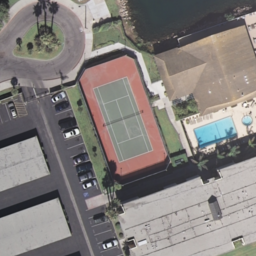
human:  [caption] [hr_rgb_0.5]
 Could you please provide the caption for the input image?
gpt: There is a tennis court with a swimming pool beside .

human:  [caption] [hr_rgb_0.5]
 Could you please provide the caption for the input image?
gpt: A tennis court with parking lots and swimming pools is surrounded.

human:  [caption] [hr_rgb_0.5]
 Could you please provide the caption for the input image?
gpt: Tennis courts with parking lots and swimming pools are surrounded.

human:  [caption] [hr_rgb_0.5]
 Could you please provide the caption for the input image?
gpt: The tennis court is surrounded by parking lots and swimming pools.

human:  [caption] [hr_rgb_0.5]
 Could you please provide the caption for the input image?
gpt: A tennis court surrounded by parking lots and swimming pools.